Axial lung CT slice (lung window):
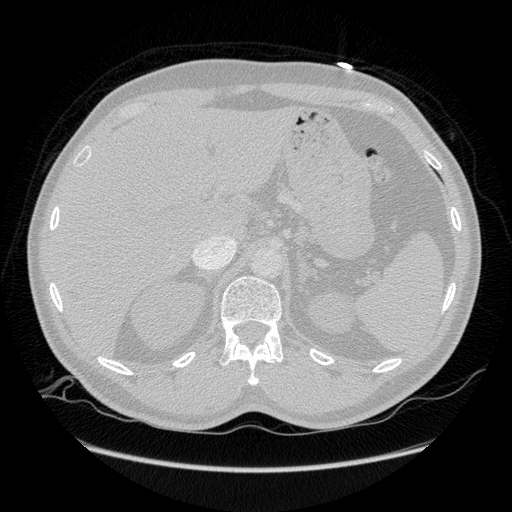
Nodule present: no